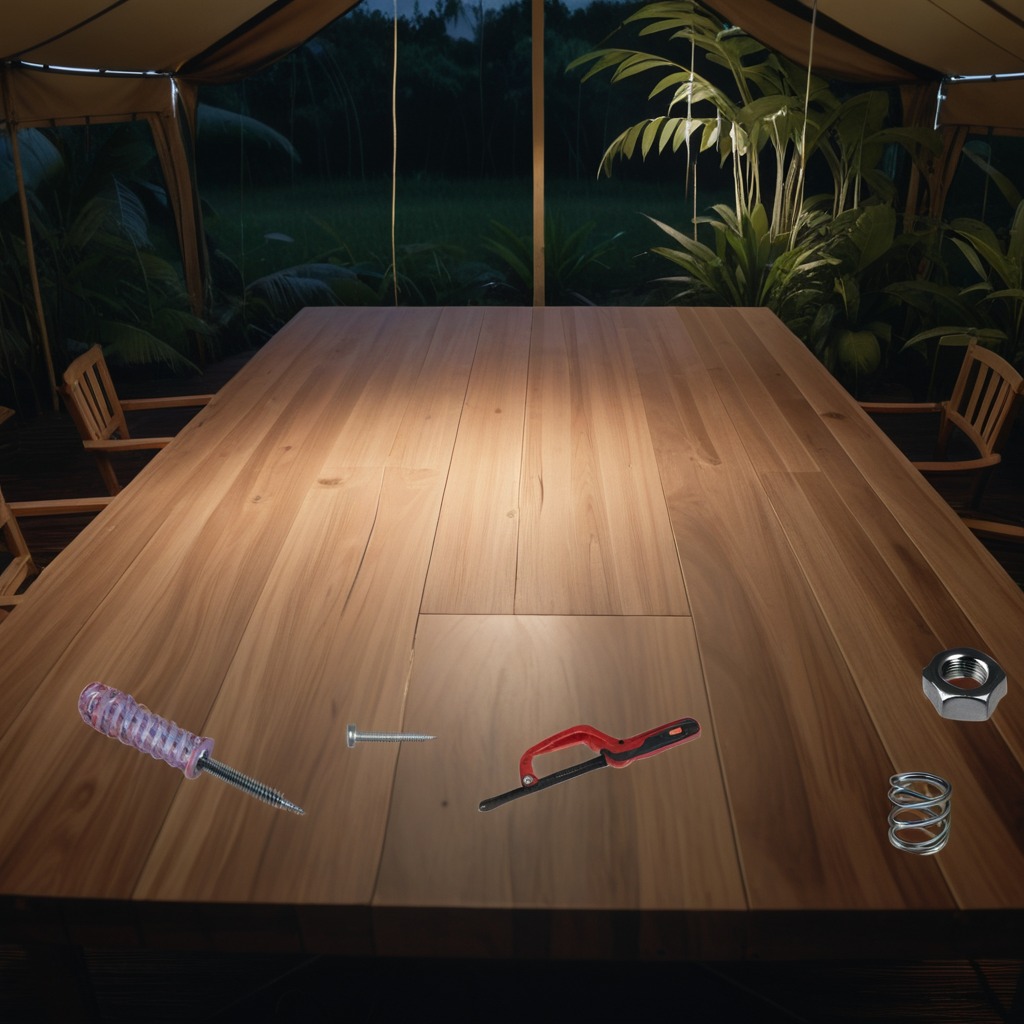
A metal machine screw, a coiled metal spring, a handheld metal saw, a screwdriver, and a metal nut are lying on a wooden table inside a jungle field workshop tent at night.